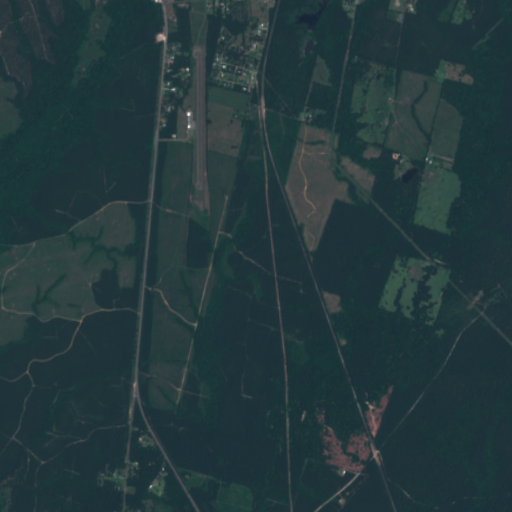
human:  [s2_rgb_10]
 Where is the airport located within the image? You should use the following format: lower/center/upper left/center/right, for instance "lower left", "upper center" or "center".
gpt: The airport is located in the upper center of the image.
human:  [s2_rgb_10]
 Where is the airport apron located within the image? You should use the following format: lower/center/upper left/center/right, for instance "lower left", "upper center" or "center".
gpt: The airport apron is located in the upper center of the image.
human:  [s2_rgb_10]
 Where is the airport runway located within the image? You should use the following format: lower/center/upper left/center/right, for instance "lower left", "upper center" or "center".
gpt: The airport runway is located in the upper center of the image.
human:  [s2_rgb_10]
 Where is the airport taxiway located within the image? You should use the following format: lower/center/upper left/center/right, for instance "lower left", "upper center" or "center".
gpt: The airport taxiway is located in the upper center of the image.
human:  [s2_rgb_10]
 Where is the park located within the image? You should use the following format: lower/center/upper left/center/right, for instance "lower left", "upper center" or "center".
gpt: The park is located in the lower left of the image.
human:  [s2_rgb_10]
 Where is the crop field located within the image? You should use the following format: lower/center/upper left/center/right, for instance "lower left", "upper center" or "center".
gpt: There is no crop field in the image.